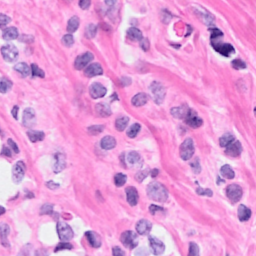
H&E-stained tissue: Breast